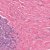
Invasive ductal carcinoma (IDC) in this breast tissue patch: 0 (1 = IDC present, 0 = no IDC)